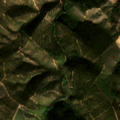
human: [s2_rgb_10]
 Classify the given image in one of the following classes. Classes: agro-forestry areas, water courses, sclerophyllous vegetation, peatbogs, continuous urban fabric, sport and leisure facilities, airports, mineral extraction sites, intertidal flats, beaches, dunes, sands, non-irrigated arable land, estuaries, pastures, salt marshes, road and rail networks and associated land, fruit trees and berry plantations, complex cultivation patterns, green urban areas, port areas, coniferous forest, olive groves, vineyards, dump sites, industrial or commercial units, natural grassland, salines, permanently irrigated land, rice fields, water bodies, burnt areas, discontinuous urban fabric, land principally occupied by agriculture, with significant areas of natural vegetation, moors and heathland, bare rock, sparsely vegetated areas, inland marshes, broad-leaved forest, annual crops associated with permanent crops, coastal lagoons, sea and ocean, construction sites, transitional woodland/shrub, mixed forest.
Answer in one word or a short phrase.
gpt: non-irrigated arable land, pastures, land principally occupied by agriculture, with significant areas of natural vegetation, broad-leaved forest, transitional woodland/shrub